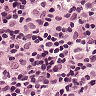
Metastatic tissue present: no